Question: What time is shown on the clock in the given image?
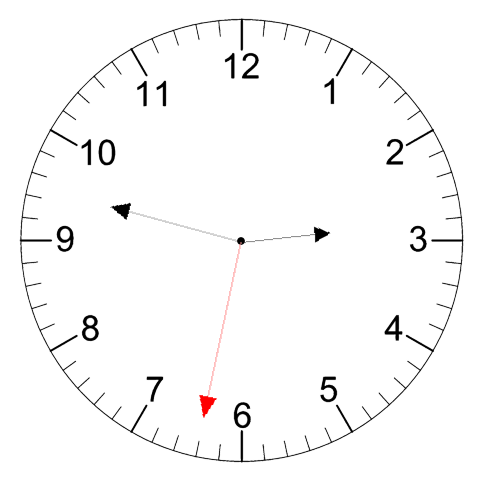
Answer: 02:47:32